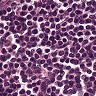
Metastatic tissue present: no